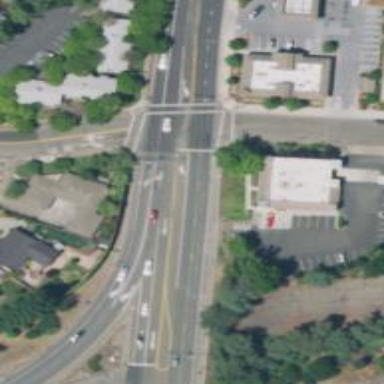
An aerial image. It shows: Marked crossing on the road.